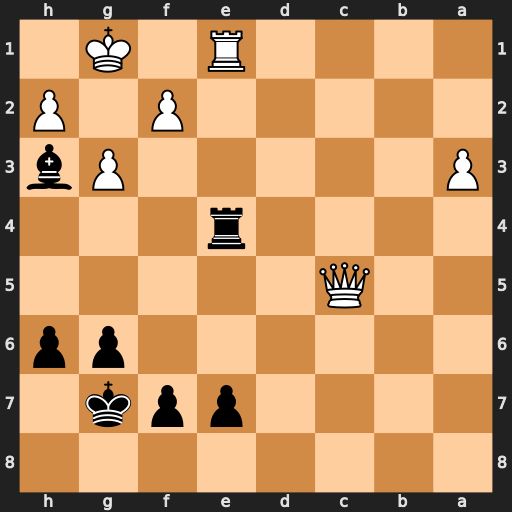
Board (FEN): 8/4ppk1/6pp/2Q5/4r3/P5Pb/5P1P/4R1K1
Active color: b
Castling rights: -
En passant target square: -
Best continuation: Rxe1#